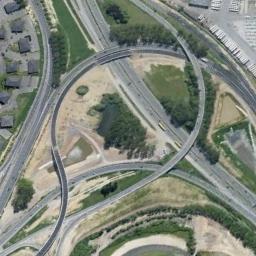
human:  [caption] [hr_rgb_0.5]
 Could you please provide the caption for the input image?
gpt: There are many roads of different lengths under the overpass .

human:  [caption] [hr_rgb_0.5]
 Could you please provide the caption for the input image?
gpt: The directional overpass is over the roads and the overpass is flanked by some buildings .

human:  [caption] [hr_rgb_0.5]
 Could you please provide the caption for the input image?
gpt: An overpass is above the road .

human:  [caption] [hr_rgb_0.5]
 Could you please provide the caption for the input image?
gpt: There are some bare land and green trees beside the overpass .

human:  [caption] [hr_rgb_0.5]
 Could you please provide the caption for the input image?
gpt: The overpass is on the grass next to some houses .